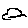
Label: cloud